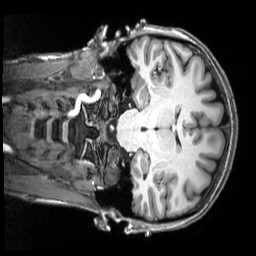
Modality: T1w
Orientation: coronal
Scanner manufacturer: siemens
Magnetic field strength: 3 T
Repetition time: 2.5 s
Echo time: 0.00343 s